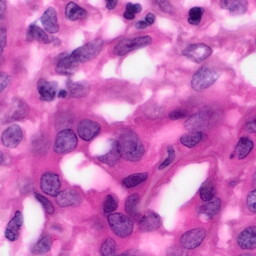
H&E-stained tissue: Pancreatic